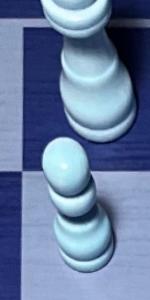
Label: Pawn_White